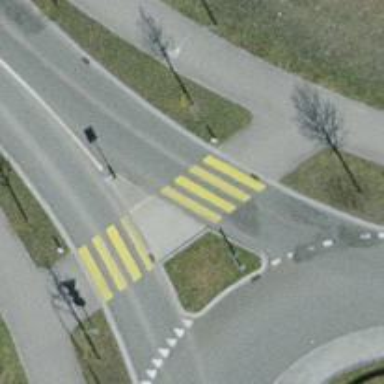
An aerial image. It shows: Marked zebra crossing with island in the middle.